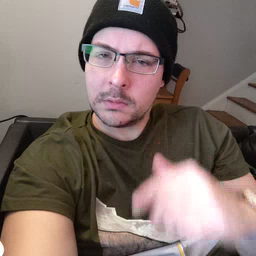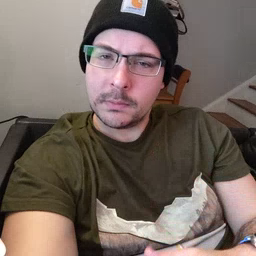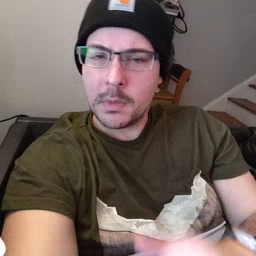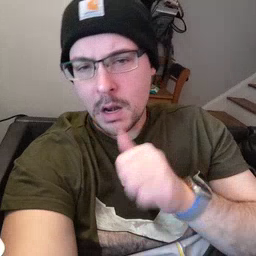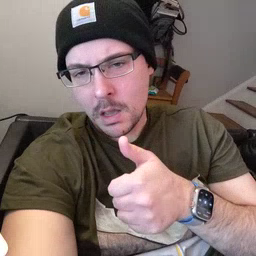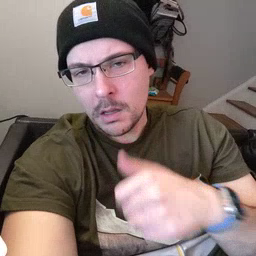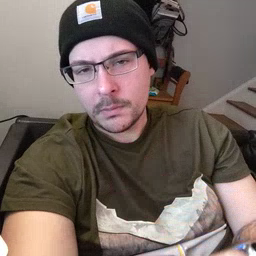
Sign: not